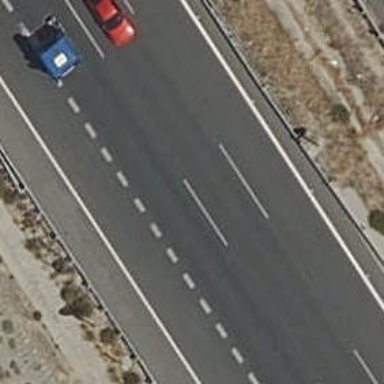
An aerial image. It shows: View of motorway.